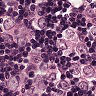
Metastatic tissue present: yes